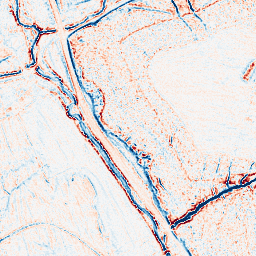
Category: edge_preserving
Decomposition family: anisotropic_diffusion
Decomposition parameters: iterations: 5
kappa: 30
gamma: 0.15
Upsampling method: bilinear
Upsampling parameters: scale: 2
Upsampling scale: 2